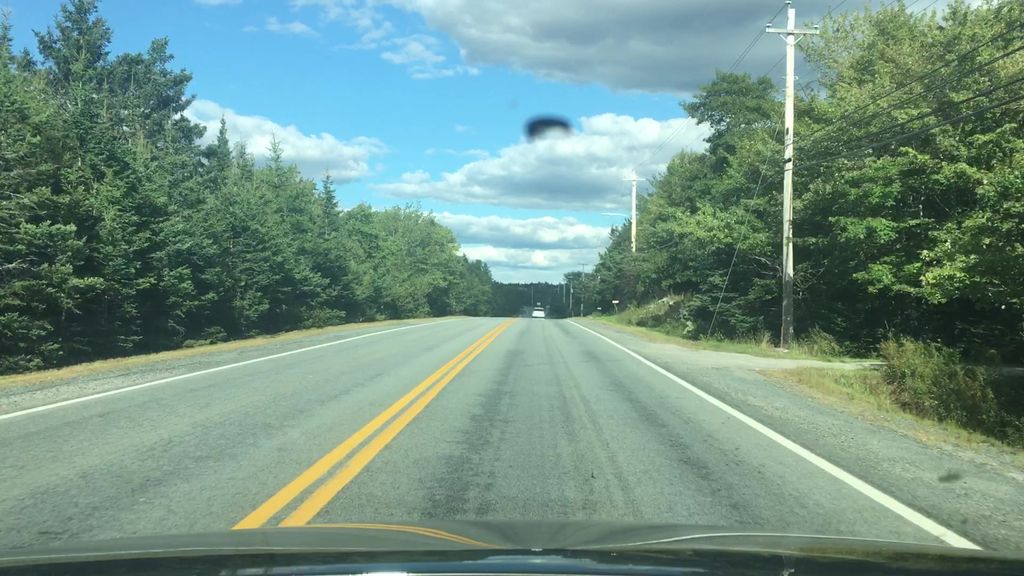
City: halifax